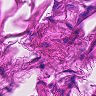
Metastatic tissue present: no